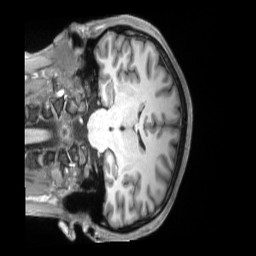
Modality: T1w
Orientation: coronal
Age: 26
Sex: male
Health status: ill
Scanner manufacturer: siemens
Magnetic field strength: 3 T
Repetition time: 2.2 s
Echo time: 0.00157 s